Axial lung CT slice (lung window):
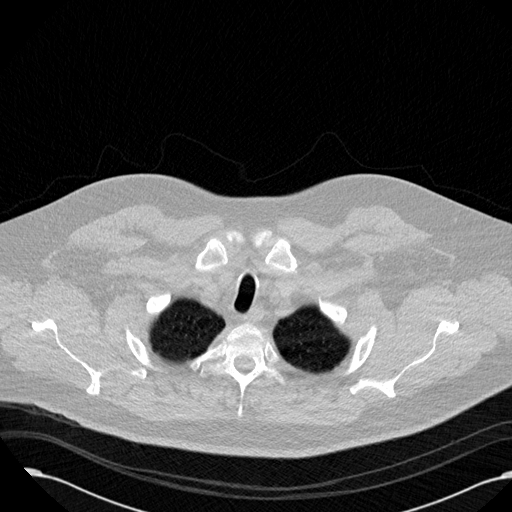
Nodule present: no